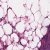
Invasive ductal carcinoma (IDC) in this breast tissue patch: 1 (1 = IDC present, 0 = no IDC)